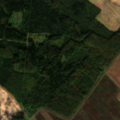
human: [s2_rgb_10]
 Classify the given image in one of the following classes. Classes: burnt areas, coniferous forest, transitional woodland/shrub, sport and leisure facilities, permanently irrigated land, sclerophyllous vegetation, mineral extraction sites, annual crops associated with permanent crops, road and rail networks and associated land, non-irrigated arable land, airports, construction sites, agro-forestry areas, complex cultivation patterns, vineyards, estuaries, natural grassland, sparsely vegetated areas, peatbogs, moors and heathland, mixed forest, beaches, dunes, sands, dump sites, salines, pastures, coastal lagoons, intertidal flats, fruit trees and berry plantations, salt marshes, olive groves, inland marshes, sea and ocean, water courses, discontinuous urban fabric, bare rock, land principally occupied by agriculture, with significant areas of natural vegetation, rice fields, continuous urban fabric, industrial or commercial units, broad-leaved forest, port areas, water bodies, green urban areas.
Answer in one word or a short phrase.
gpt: non-irrigated arable land, broad-leaved forest, mixed forest